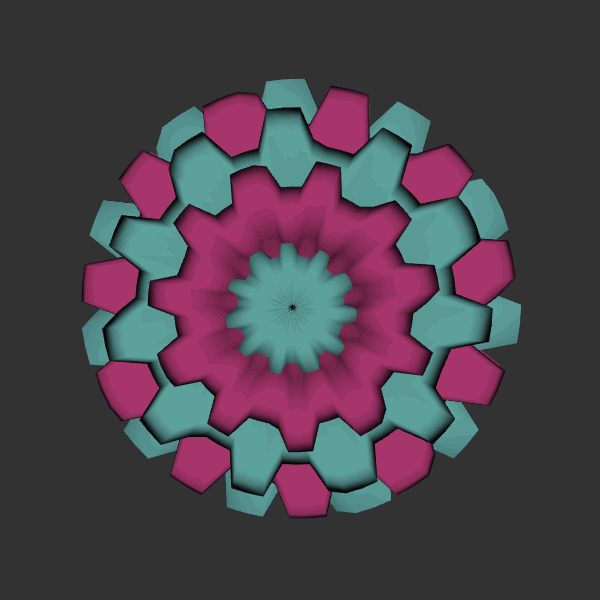
Background: dark